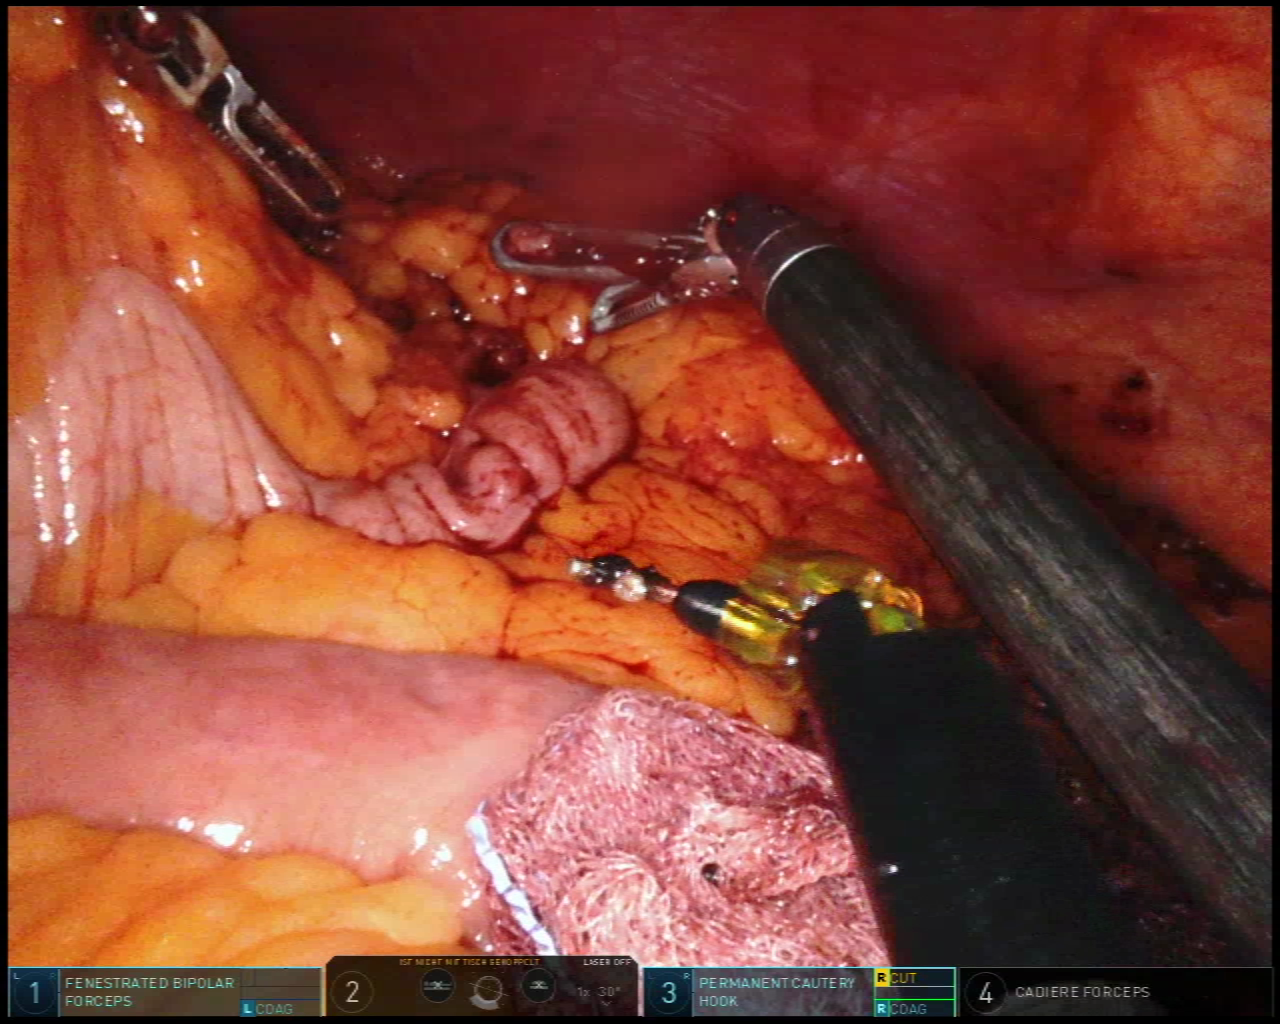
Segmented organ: small_intestine
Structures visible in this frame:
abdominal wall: yes
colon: yes
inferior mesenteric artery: no
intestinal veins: no
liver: no
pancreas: no
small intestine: yes
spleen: no
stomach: no
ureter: no
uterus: no
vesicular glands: no